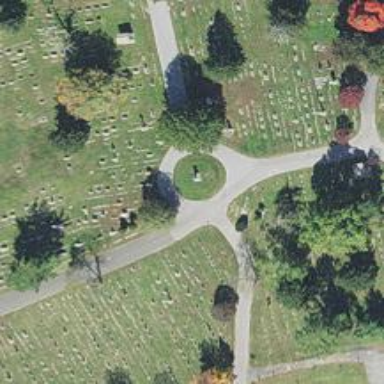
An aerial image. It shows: Memorial site with historic significance.